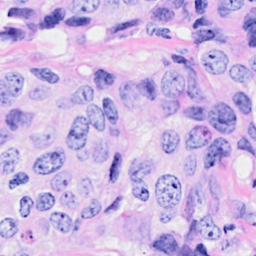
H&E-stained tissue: Breast